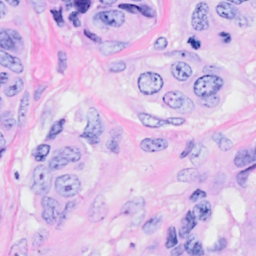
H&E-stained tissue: Breast